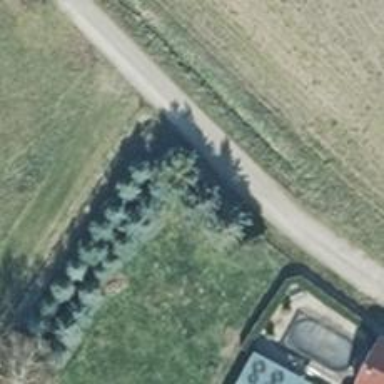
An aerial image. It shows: Evergreen needle-leaved tree.